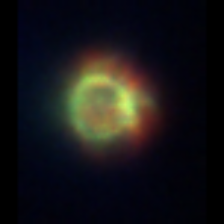
Taxon: NanoPlankton
Group: Other